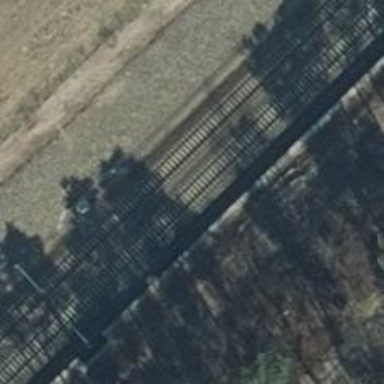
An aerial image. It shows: Light railway signal with light crossing form.